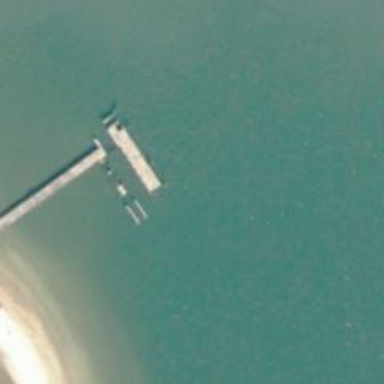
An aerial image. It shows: Ruined pier.